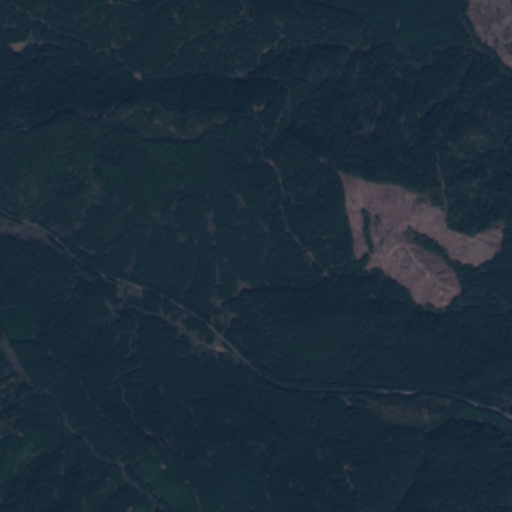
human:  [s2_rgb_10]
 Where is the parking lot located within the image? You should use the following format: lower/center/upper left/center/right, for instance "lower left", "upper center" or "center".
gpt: The parking lot is located in the lower right of the image.
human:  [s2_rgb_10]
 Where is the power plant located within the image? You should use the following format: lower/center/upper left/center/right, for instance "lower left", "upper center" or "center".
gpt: There is no power plant in the image.